Question: I have a simple create a new user form which takes values from two text boxes, username and password. The button2 click event should take these values and insert them into the Users table in the database. However, when I run my code the message box appears to say the data has been added, I cannot see the data in the database using VS2010.
See screen shot for the database connection in VS. I have also created a datasource of the database in VS.
Any Ideas?
Much appreciated.
'''
private void button2_Click(object sender, EventArgs e)
{
string username = txtUsername.Text;
string password = txtPassword.Text;
string sqlquery;
string connection = @"Data Source=.\SQLEXPRESS;AttachDbFilename='C:\Users\Nick\Documents\Visual Studio 2010\Projects\DebenhamsProjectOffice V.01\DebenhamsProjectOffice V.01\DebenhamsProjectOfficeDatabase.mdf';Integrated Security=True;Connect Timeout=30;User Instance=True";
SqlConnection cn = new SqlConnection(connection);
try
{
cn.Open();
}
catch (Exception)
{
MessageBox.Show("Unable to connect to Database");
}
sqlquery = "INSERT INTO Users (Username, Password) VALUES ('" + txtUsername.Text + "','" + txtPassword.Text + "')";
try
{
SqlCommand command = new SqlCommand(sqlquery, cn);
command.Parameters.AddWithValue("Username", username);
command.Parameters.AddWithValue("Password", password);
command.Parameters.Clear();
MessageBox.Show("User Added");
}
catch (Exception ex)
{
MessageBox.Show(ex.Message);
}
txtUsername.Text = "";
txtPassword.Text = "";
cn.Close();
}
'''

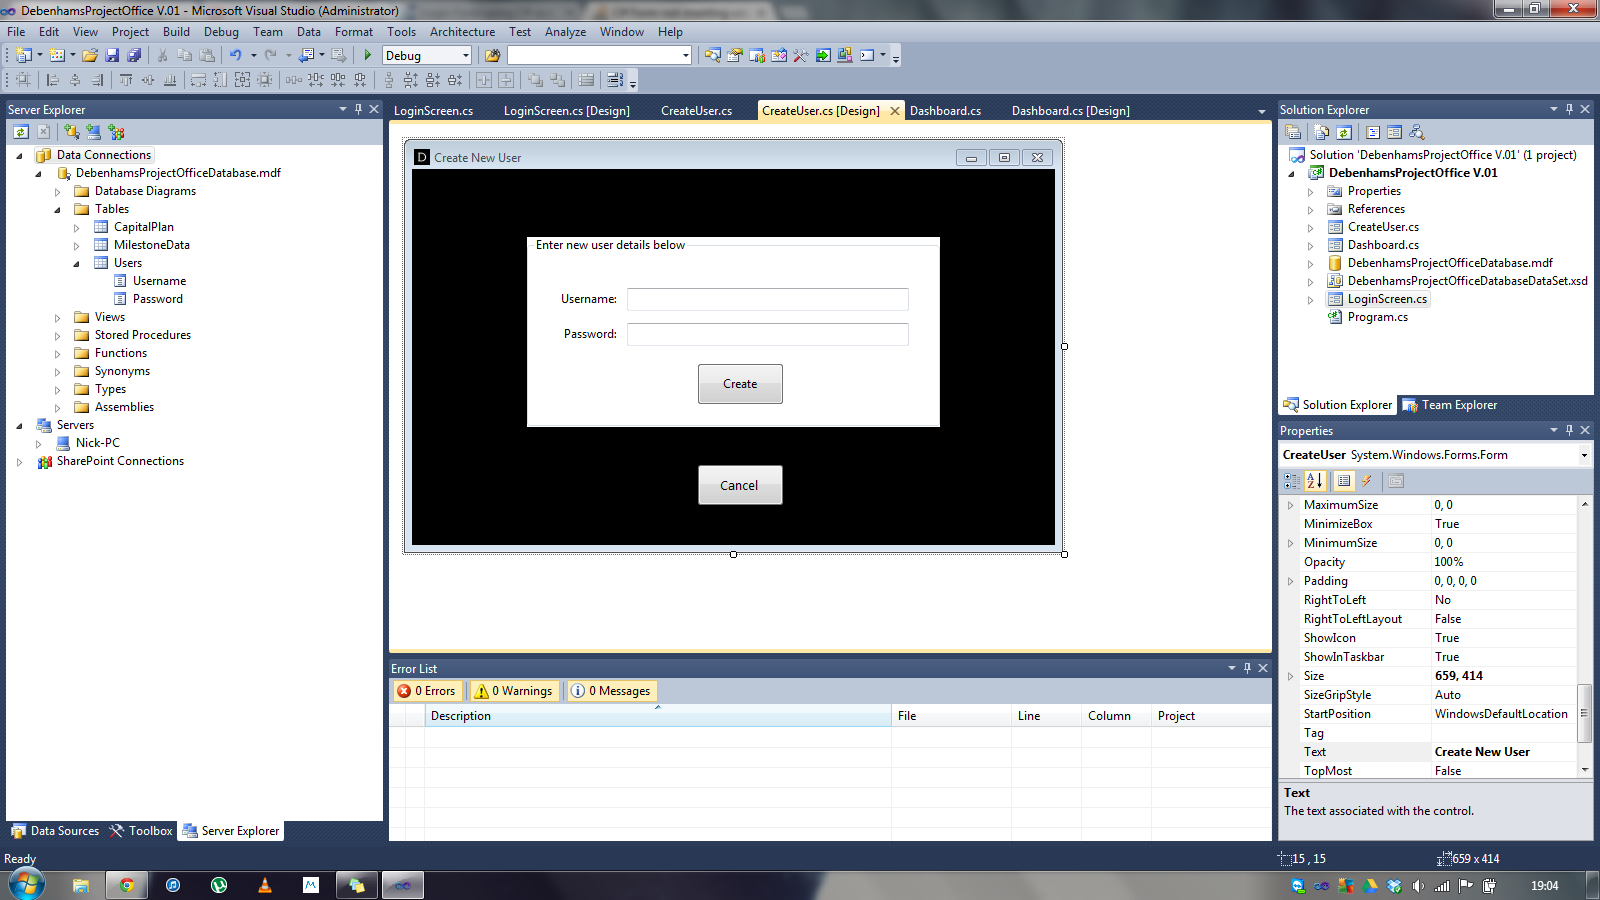
Answer: Just trying a code fix. Some elements are crucial, some are just elegant.
Try it, it might work., or could point to where the error is:
'''
private void button2_Click(object sender, EventArgs e)
{
string username = txtUsername.Text;
string password = txtPassword.Text;
string sqlquery;
//Put away the apostrophes and used twice double quotations for
//the full path of the database file:
string connection = @"Data Source=.\SQLEXPRESS;AttachDbFilename=""C:\Users\Nick\Documents\Visual Studio 2010\Projects\DebenhamsProjectOffice V.01\DebenhamsProjectOffice V.01\DebenhamsProjectOfficeDatabase.mdf"";Integrated Security=True;Connect Timeout=30;User Instance=True";
SqlConnection cn = new SqlConnection(connection);
/* Better to let the program fail than think it's open and moving on
removed try, catch*/
cn.Open();
//Why using your TextBoxes values if you already created strings?
//changed
//you should also be careful users can't type something like "') in the
//textboxes or they may cause a SQL injection
sqlquery = "INSERT INTO Users (Username, Password) VALUES ('" + username + "','" + password + "')";
try
{
SqlCommand command = new SqlCommand(sqlquery, cn);
/* unnecessary since you already built a query command.Parameters.AddWithValue("Username", username);
command.Parameters.AddWithValue("Password", password);
command.Parameters.Clear(); */
//Missing!!
command.ExecuteNonQuery();
MessageBox.Show("User Added");
}
catch (Exception ex)
{
MessageBox.Show(ex.Message);
}
//Elegance
txtUsername.Clear();
txtPassword.Clear();
cn.Close();
}
'''